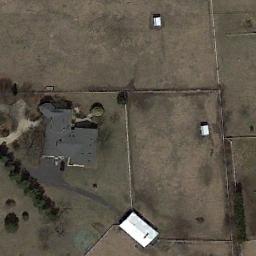
Label: residential